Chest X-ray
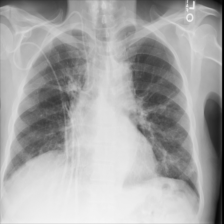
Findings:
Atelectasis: negative
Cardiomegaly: negative
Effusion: negative
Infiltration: positive
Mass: negative
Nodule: negative
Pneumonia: negative
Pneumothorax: negative
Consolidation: negative
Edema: negative
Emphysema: negative
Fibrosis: negative
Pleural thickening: negative
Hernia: negative